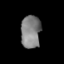
Tissue: skin
Cell type: Epithelial cells
Senescence score: 0.6829
Nuclear area (px): 629
Mean DAPI intensity: 129.537